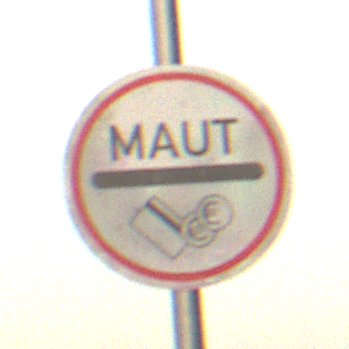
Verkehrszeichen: MautflichtigeStrecke
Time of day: SunriseSunset
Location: Outdoor (Nature)
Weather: PartlyCloudy
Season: NotSpecified
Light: Natural